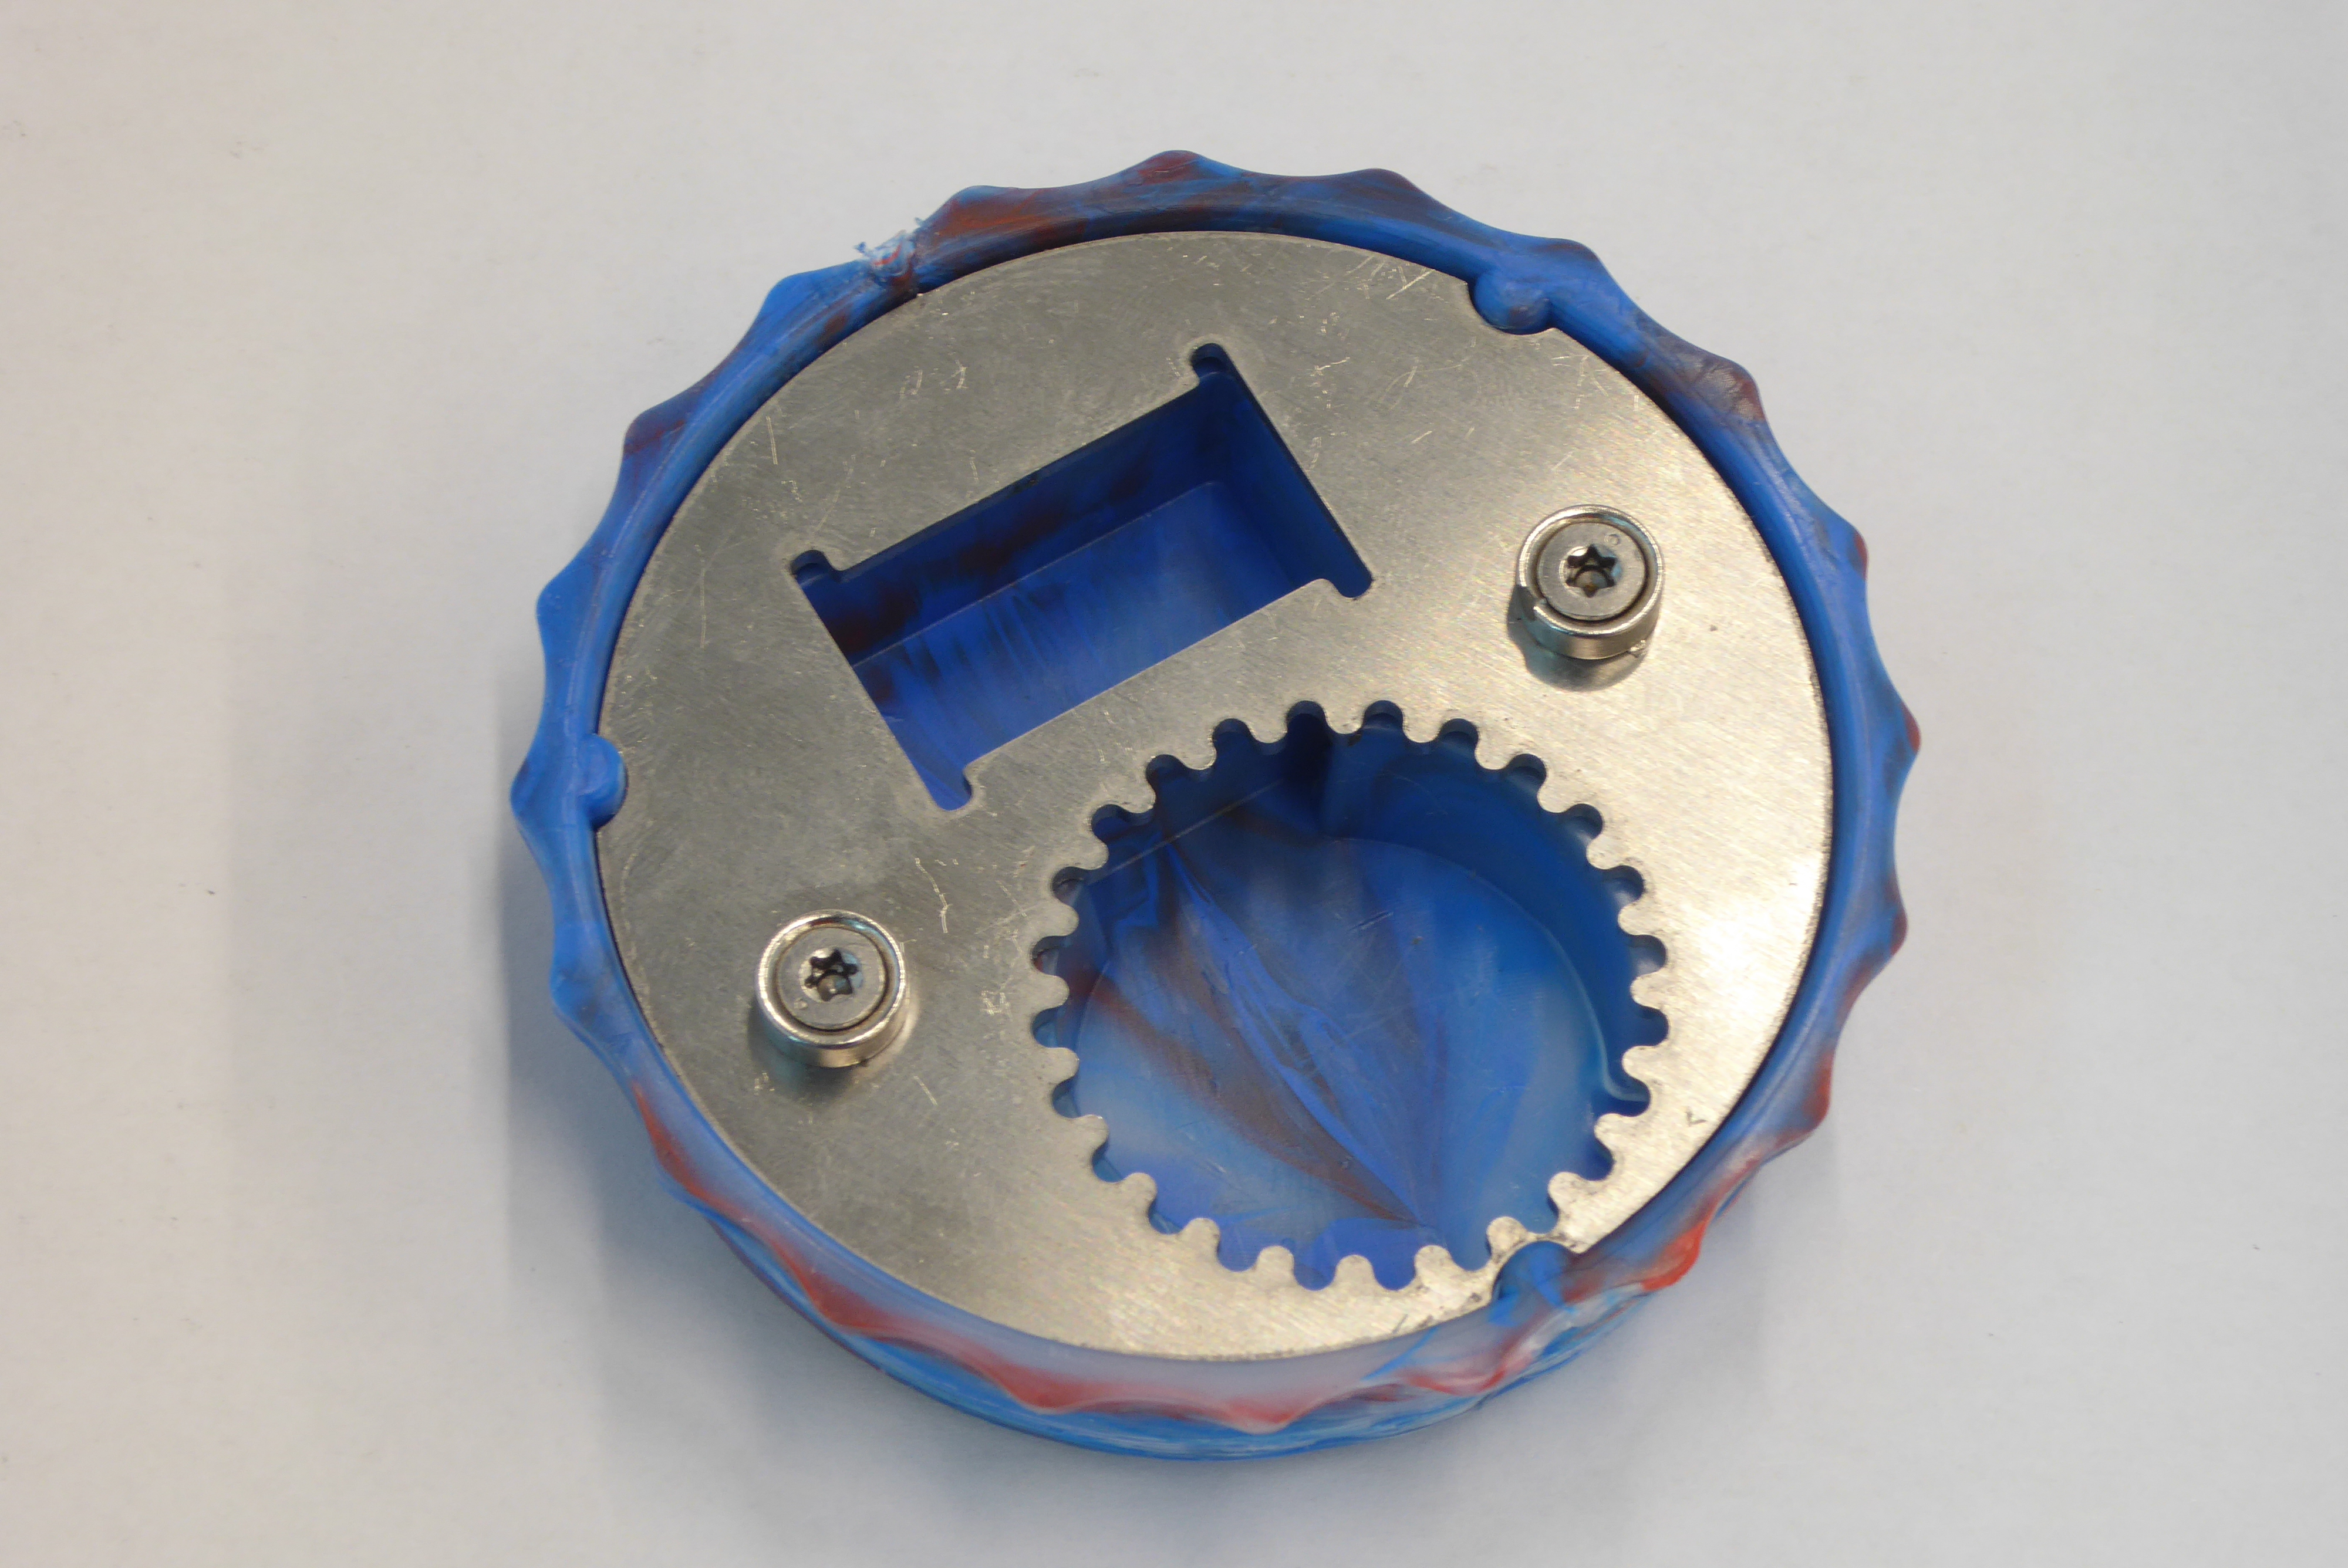
Label: Bottle Opener